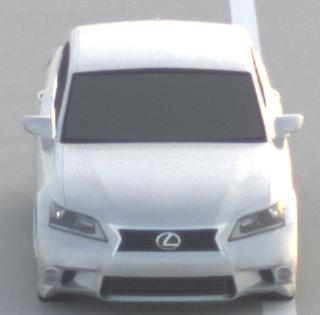
Make: Lexus
Model: GS 250
Detailed model: GS (L10)
Model produced from: 2012/06
Model produced until: 2013/12
Doors: 4
Color: white
Road condition: dry road
Daytime: sunrise or sunset
Contrast: low contrast